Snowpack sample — Buffalo Mountain, Silverthorne, Colorado, USA (1/25/25, 10:11 AM MST)
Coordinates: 39.6222, -106.1139
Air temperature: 22 °F
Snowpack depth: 110 cm
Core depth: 10 cm
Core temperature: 46.4 °F
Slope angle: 12°, slope face: 102°
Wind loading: high
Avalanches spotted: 0
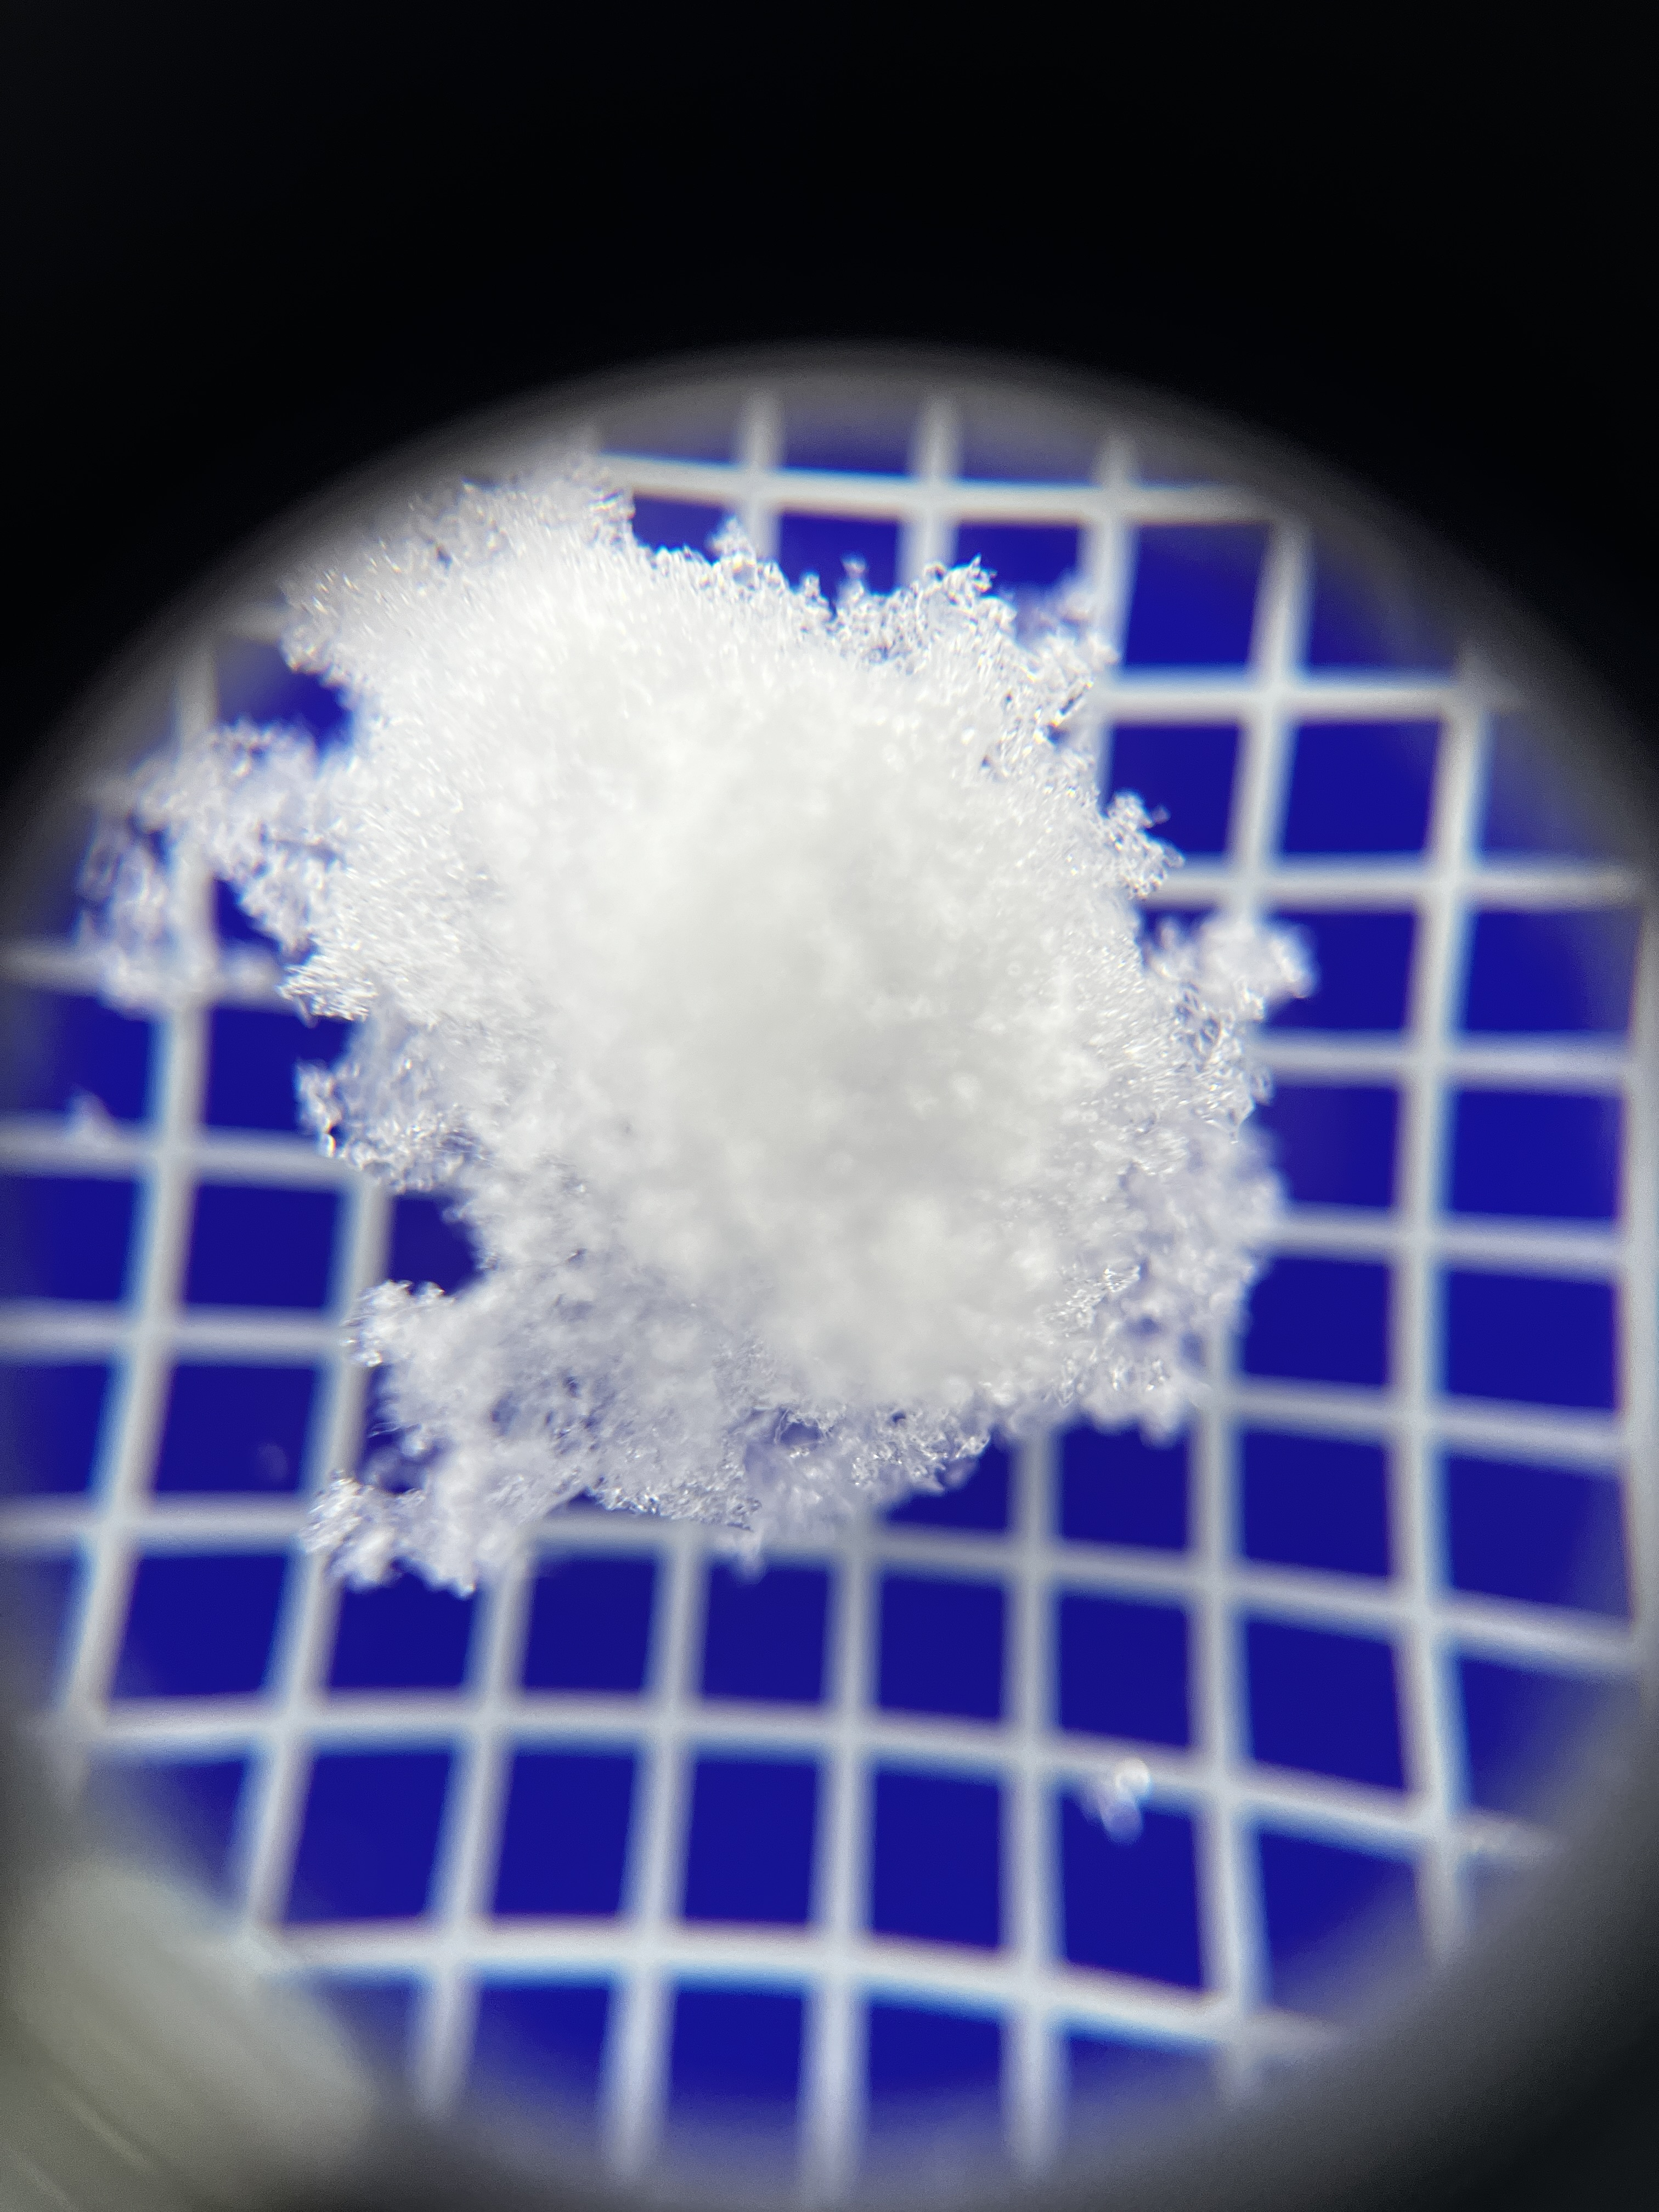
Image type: magnified_profile
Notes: No avalanches nearby, collected on the outskirts of a fire break 15 meters from the treeline, on way to Buffalo and Red Mountain